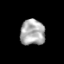
Tissue: lung
Cell type: Myeloid cells
Senescence score: 0.569
Nuclear area (px): 625
Mean DAPI intensity: 170.694